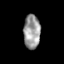
Tissue: skin
Cell type: Epithelial cells
Senescence score: 0.2698
Nuclear area (px): 556
Mean DAPI intensity: 155.594